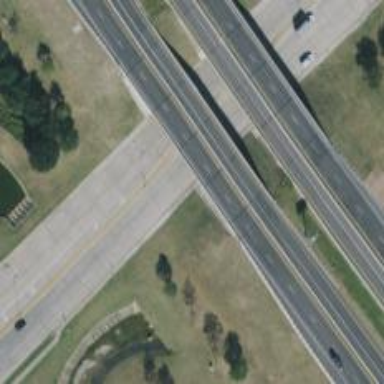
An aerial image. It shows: Motorway bridge.